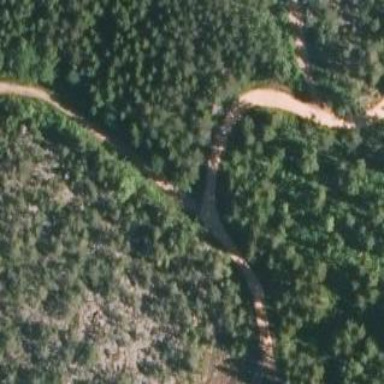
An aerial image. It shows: Intermediate level path.